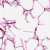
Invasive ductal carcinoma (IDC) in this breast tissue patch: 0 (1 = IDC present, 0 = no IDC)